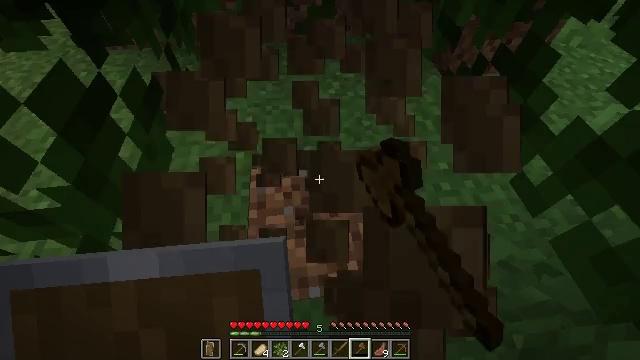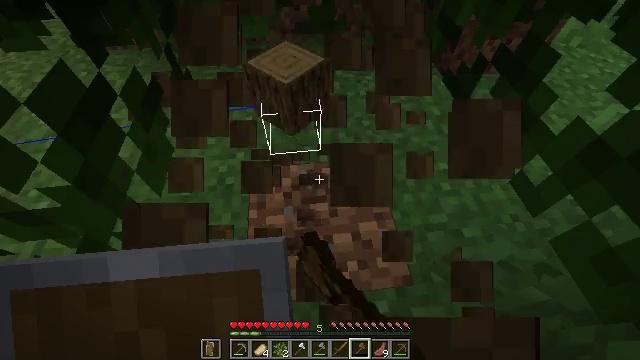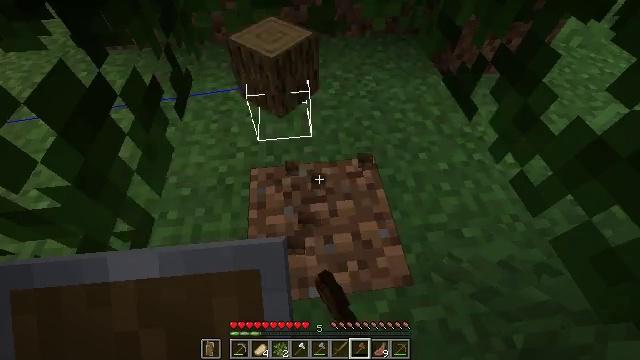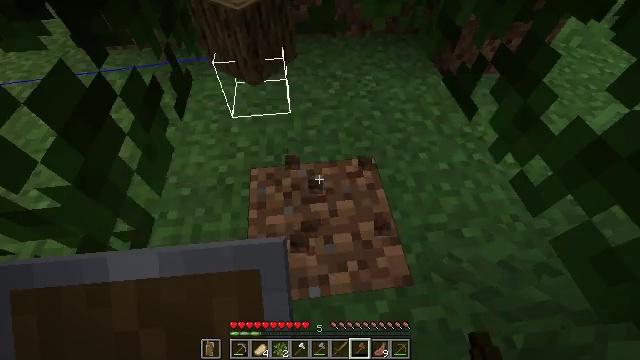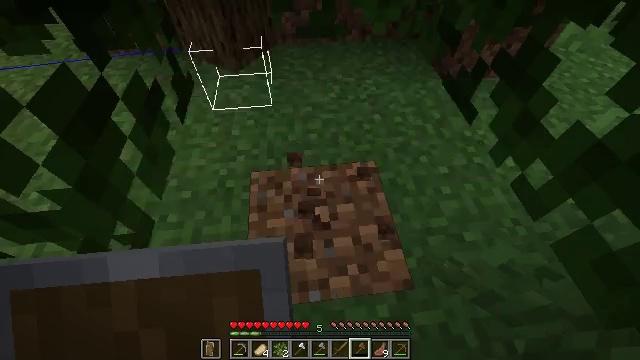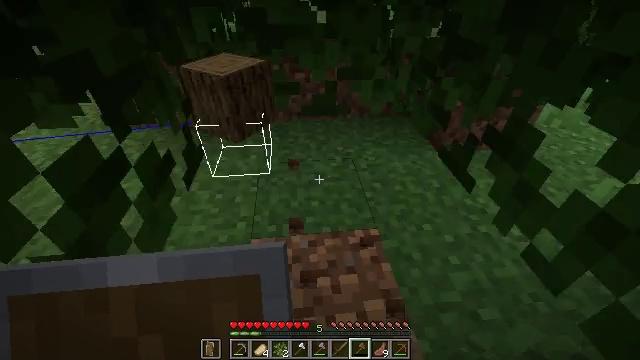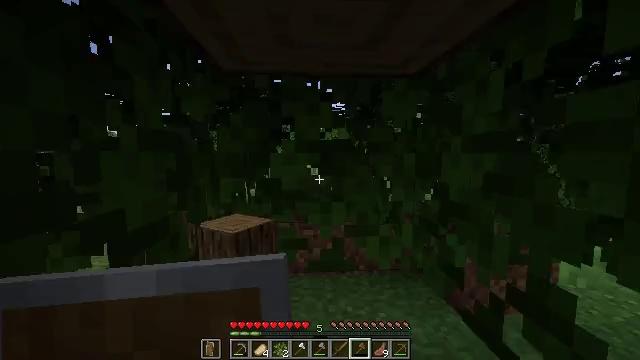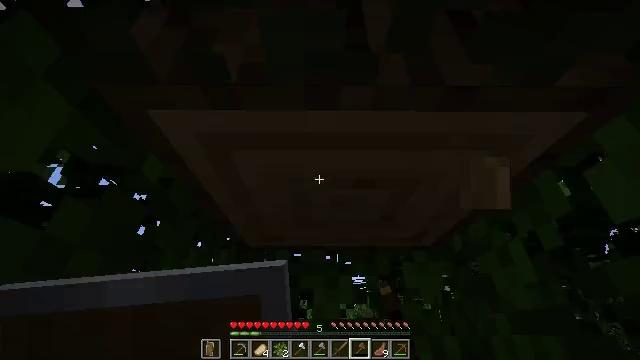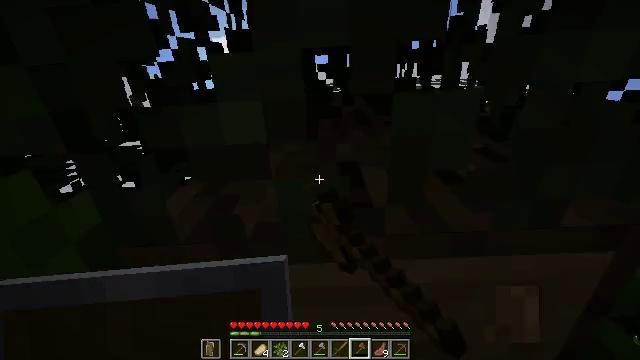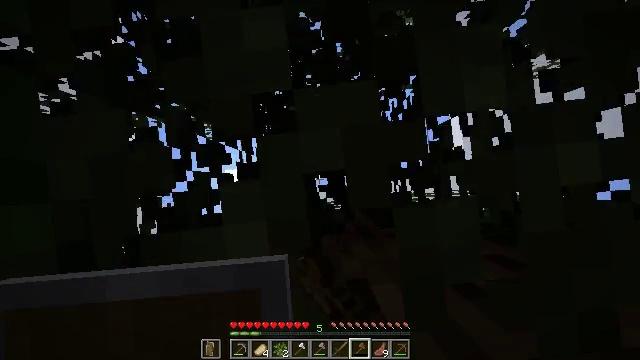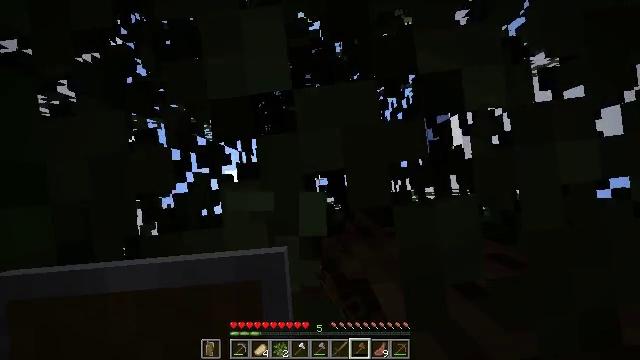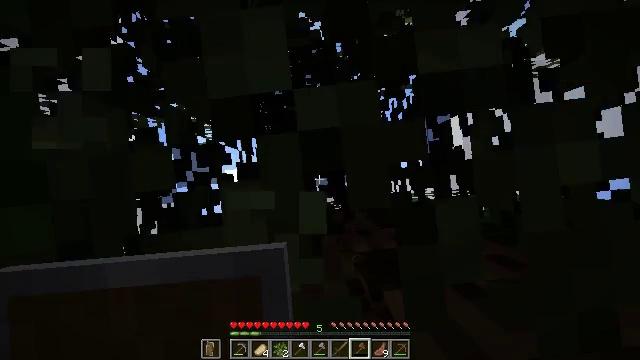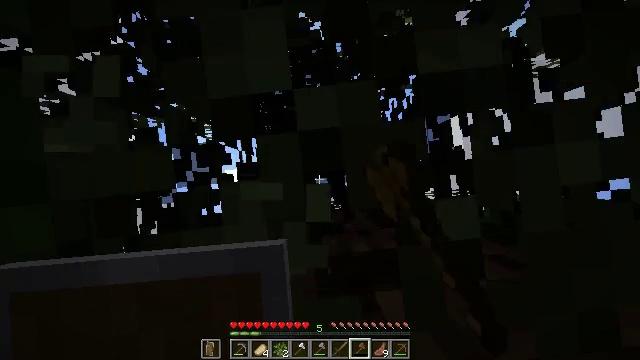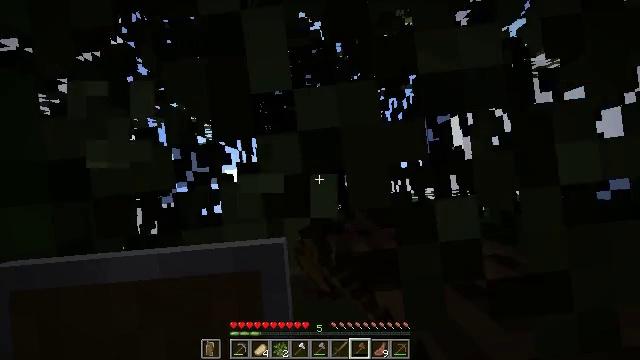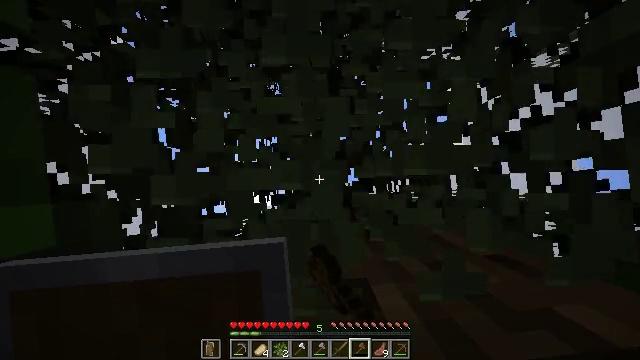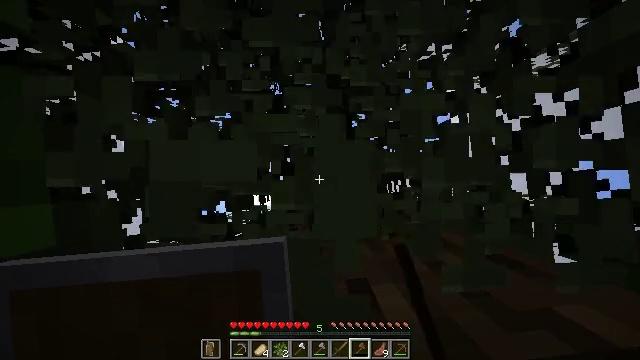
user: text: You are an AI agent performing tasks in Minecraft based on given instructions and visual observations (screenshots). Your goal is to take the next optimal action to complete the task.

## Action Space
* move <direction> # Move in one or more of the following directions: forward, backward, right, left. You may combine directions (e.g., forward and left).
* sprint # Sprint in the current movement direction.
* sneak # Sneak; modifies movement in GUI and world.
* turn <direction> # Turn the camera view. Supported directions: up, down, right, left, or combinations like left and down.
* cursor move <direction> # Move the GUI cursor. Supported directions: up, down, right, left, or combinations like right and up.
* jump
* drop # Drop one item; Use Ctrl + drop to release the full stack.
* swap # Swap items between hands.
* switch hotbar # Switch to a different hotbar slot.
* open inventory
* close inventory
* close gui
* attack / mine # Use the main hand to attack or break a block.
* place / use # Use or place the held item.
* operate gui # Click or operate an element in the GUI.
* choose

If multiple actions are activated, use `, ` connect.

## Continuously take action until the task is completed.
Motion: motion action
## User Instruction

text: Collect birch leaves from the tree.
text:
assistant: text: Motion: attack / mine
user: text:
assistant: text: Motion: attack / mine
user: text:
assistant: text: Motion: attack / mine
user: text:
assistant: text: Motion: attack / mine
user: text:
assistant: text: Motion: turn up, attack / mine
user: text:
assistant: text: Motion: turn left and up, attack / mine
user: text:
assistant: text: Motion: turn left and up, attack / mine
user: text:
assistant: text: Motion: turn left and up, attack / mine
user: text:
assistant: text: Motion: turn left and up, attack / mine
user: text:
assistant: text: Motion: turn up, attack / mine
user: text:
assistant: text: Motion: turn up, attack / mine
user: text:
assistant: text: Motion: attack / mine
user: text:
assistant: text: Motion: attack / mine
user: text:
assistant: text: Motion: attack / mine
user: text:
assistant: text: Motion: attack / mine
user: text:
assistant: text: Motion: attack / mine
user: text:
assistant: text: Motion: attack / mine
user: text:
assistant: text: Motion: attack / mine
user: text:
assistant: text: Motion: attack / mine